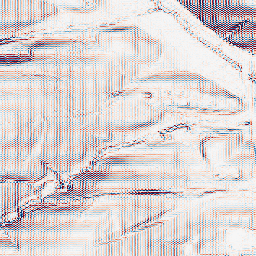
Category: wavelet
Decomposition family: wavelet_biorthogonal
Decomposition parameters: wavelet: bior1.3
level: 2
Upsampling method: bicubic_3x
Upsampling parameters: scale: 3
Upsampling scale: 3